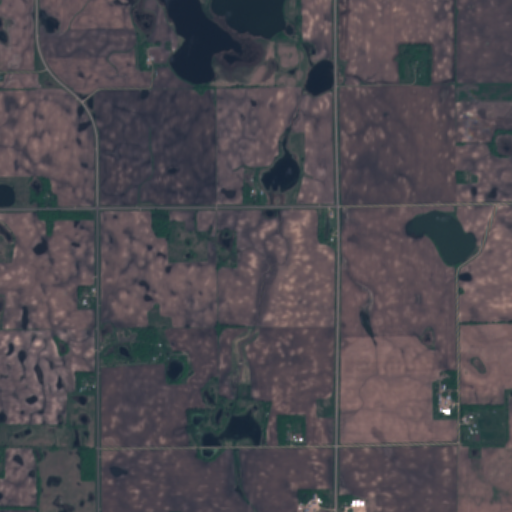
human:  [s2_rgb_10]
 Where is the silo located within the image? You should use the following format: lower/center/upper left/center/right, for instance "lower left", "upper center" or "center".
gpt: The silo is located in the lower right of the image.
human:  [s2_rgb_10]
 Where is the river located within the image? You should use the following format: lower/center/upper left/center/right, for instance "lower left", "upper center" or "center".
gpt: The river is located in the lower center of the image.
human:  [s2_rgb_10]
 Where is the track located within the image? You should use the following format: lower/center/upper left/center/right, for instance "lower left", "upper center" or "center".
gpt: There is no track in the image.